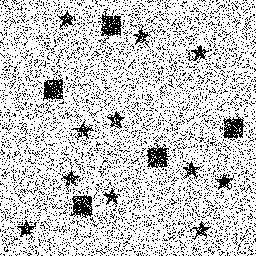
Squares: 5
Triangles: 0
Stars: 11
Total shapes: 16